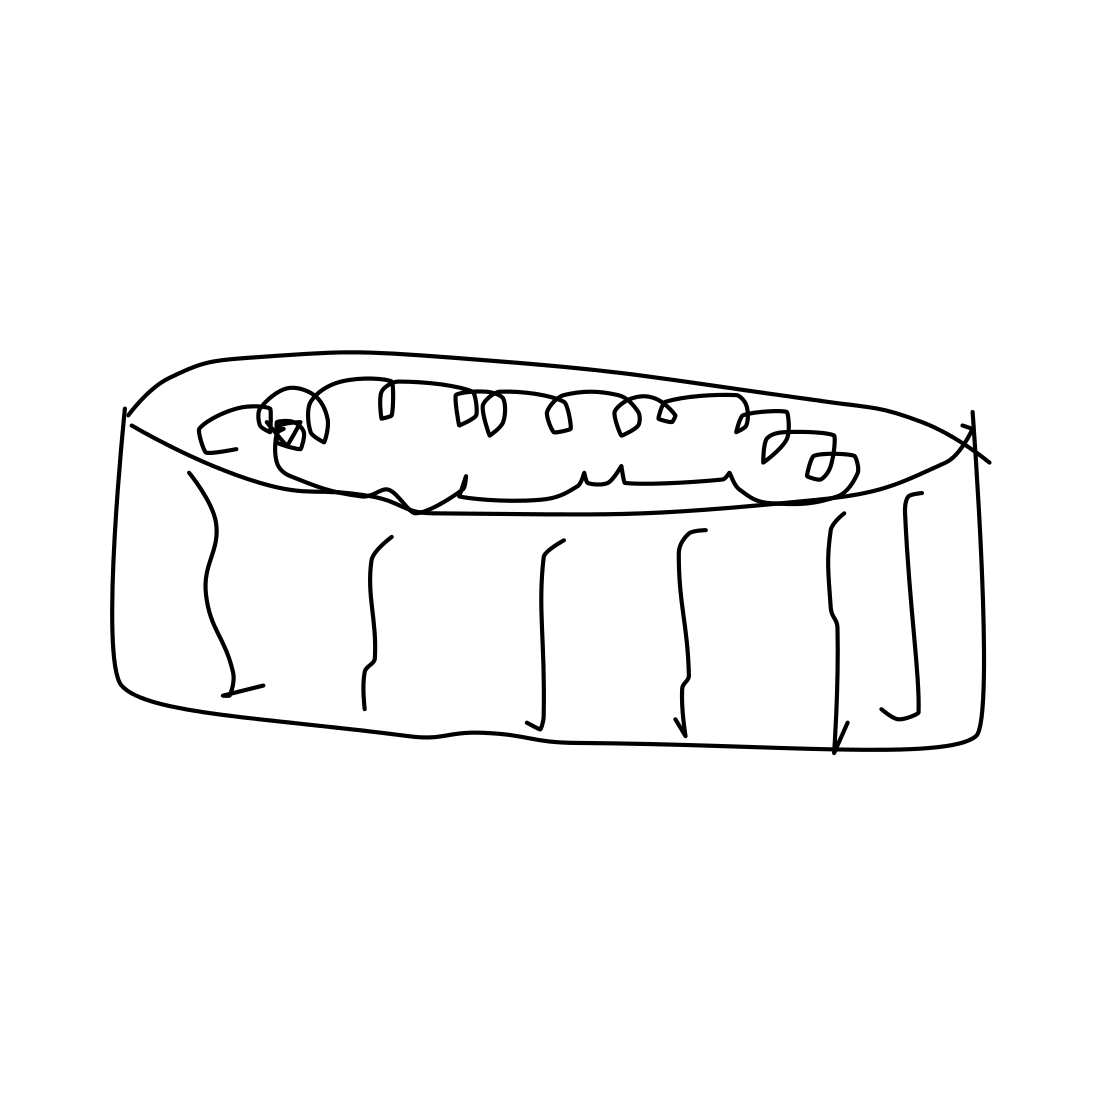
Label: cake